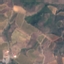
Land use / land cover class: PermanentCrop